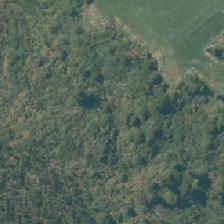
Land cover: broadleaved_indigenous_hardwood